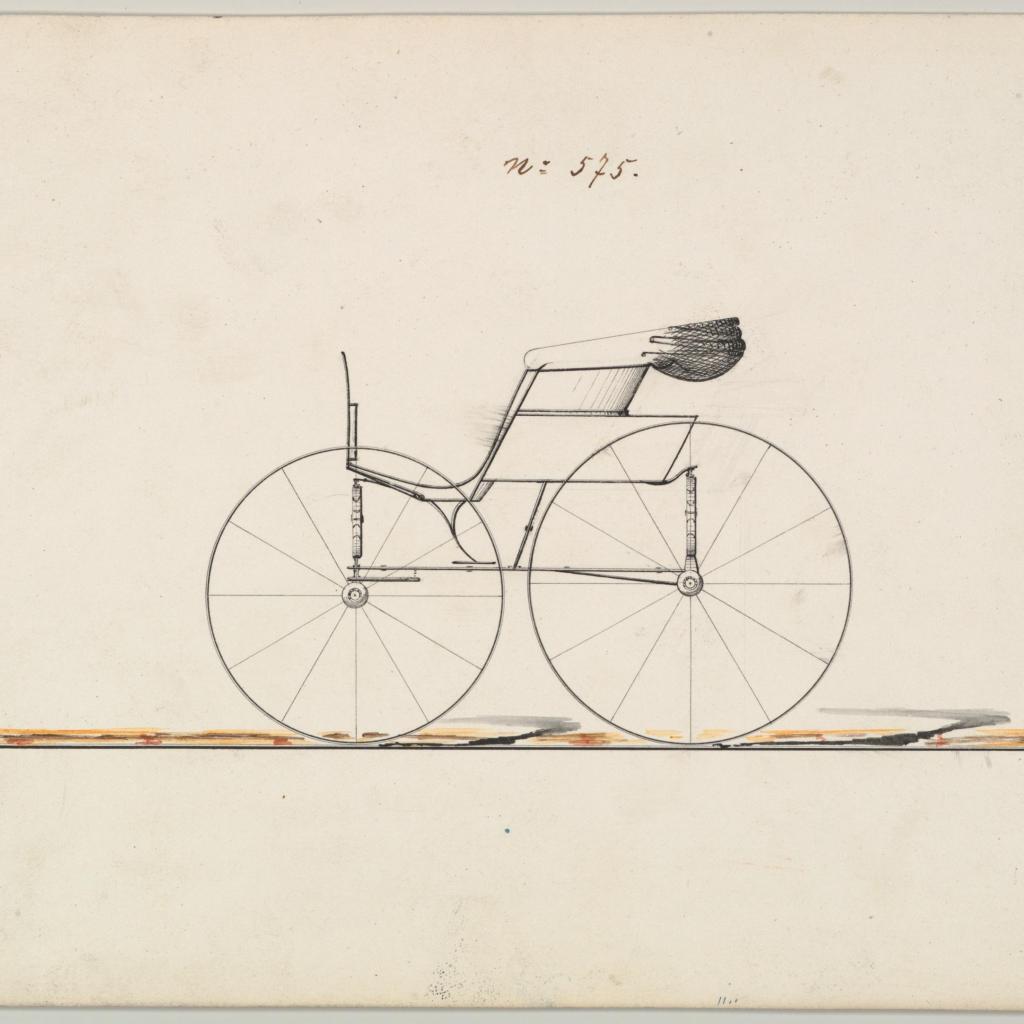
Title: Doctor's Wagon #575
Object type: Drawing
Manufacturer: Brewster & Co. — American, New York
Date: ca. 1865
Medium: Pen and black ink, watercolor
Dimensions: sheet: 6 3/8 x 9 15/16 in. (16.2 x 25.2 cm)
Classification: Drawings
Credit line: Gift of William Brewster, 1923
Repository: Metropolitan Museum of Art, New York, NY